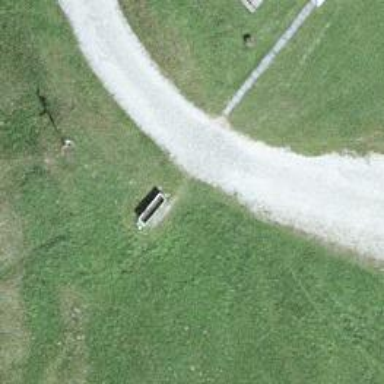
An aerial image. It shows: Well-maintained track road of grade 1.